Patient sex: M
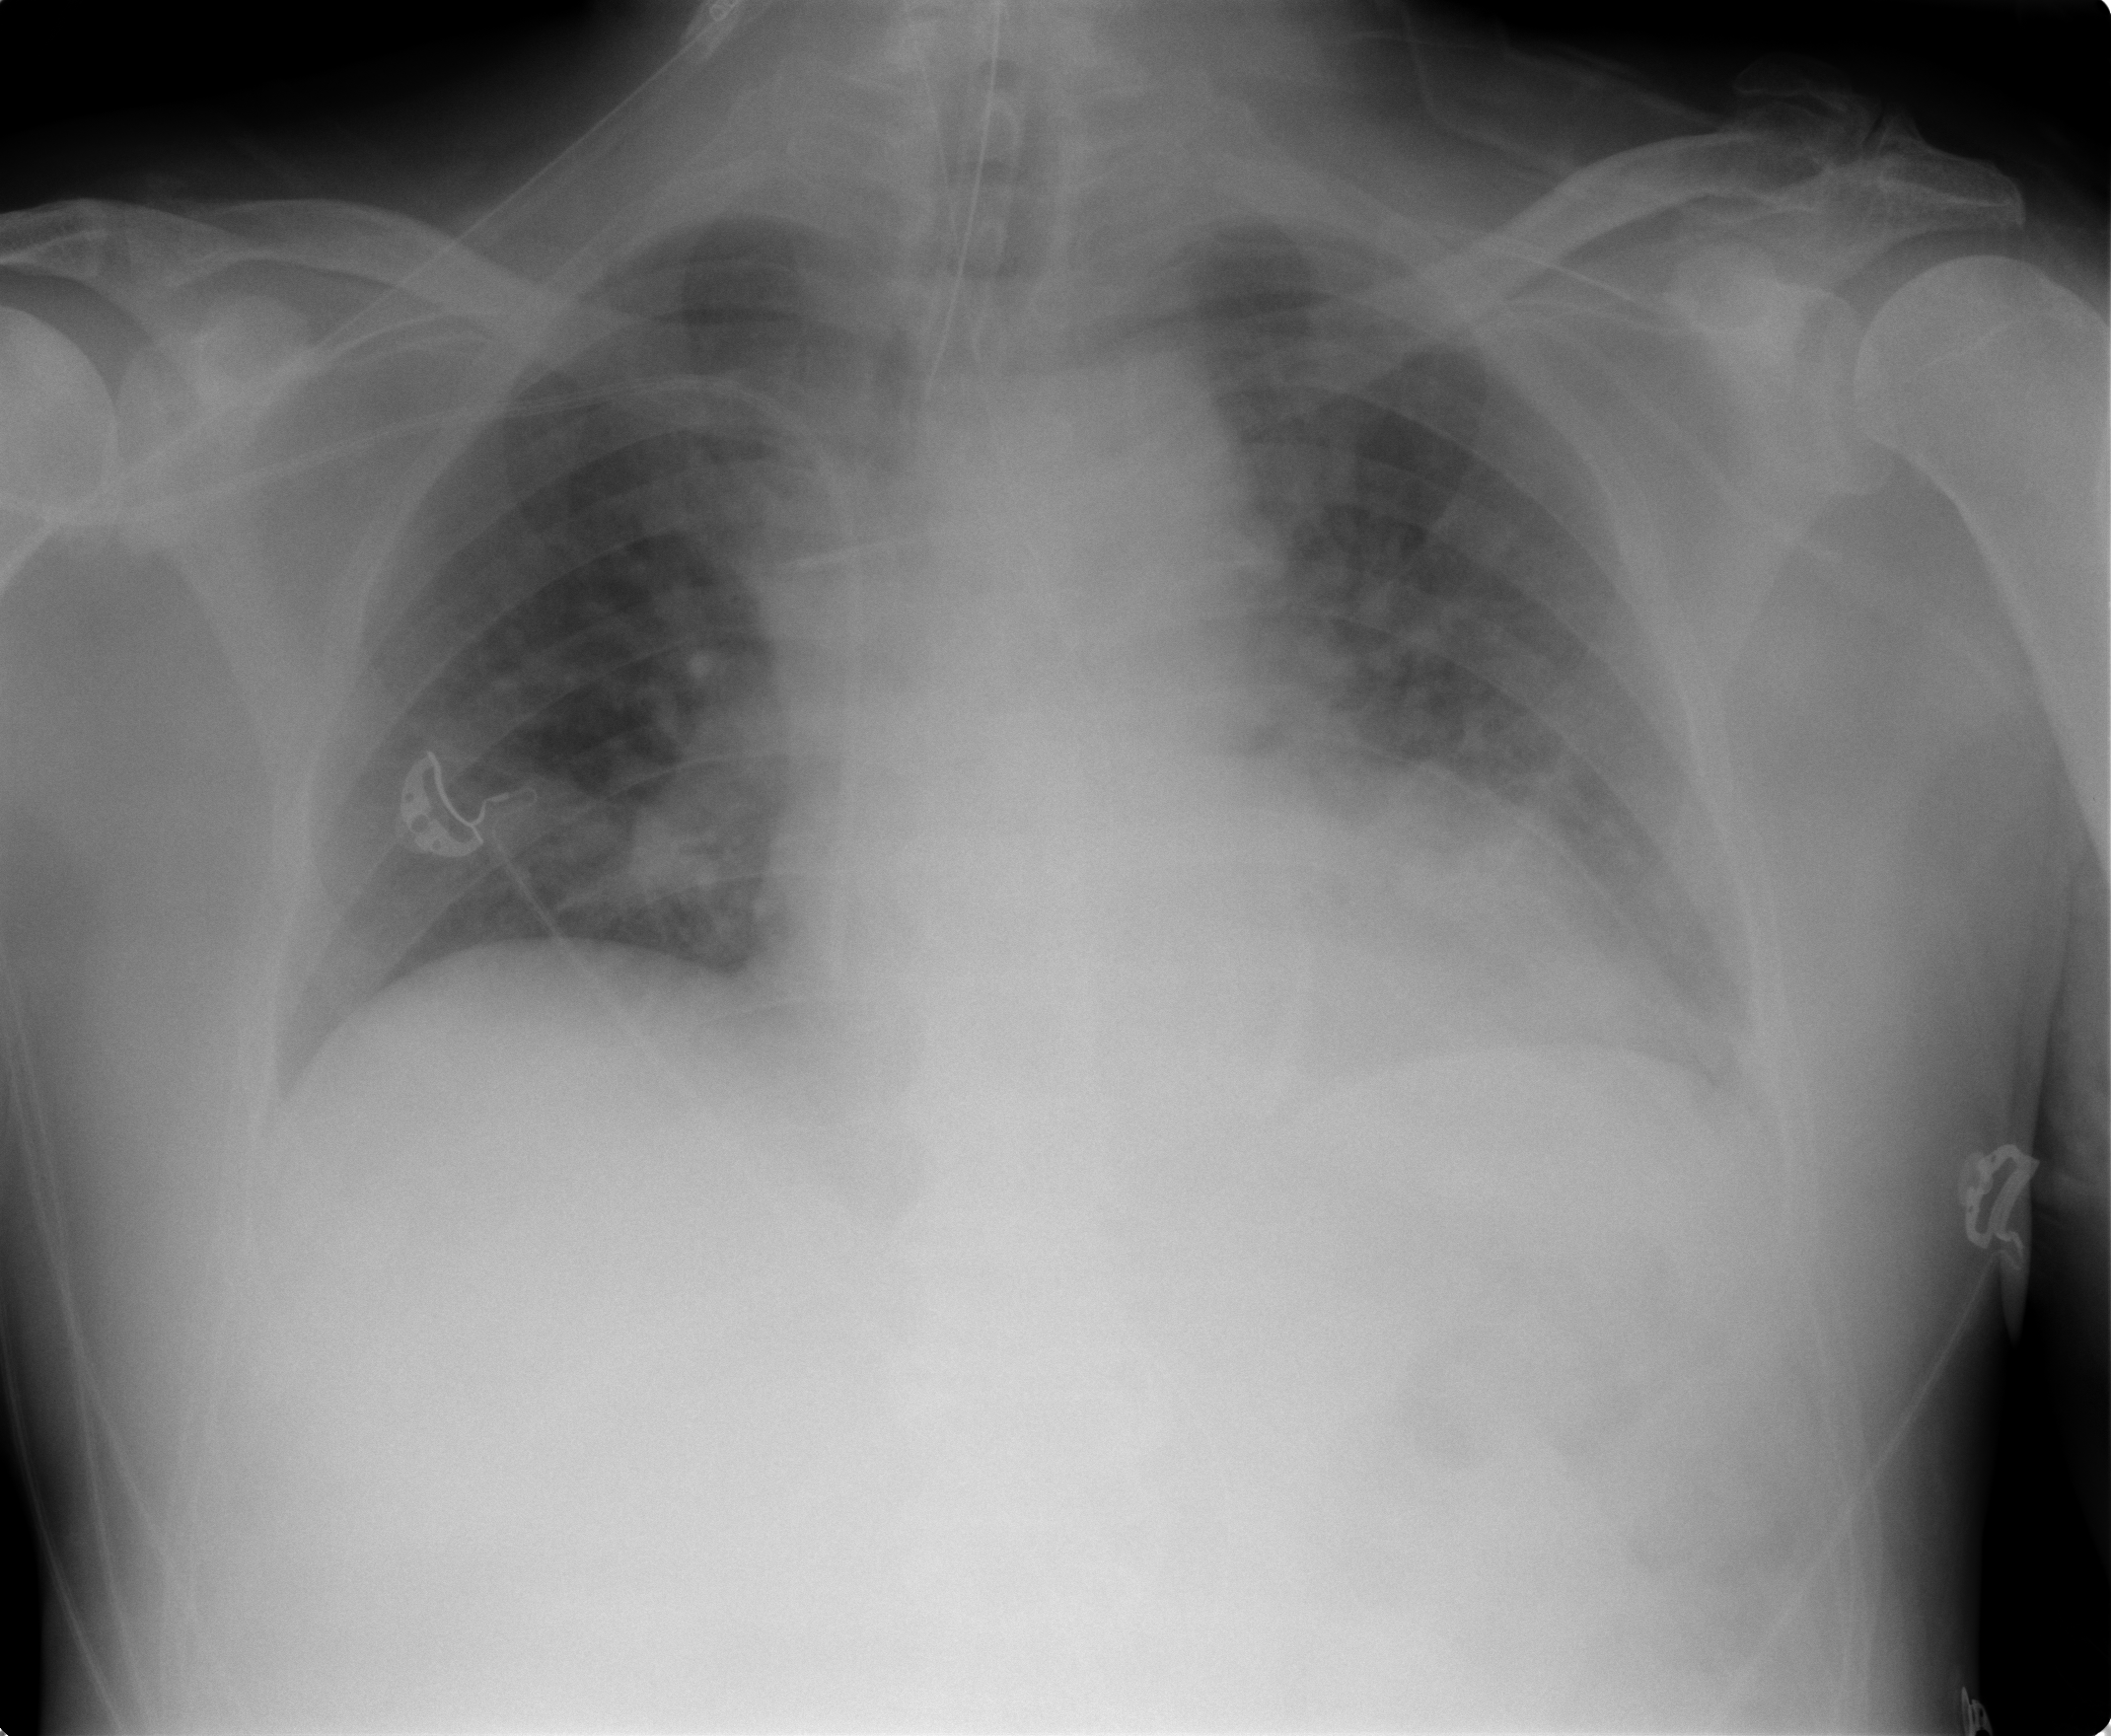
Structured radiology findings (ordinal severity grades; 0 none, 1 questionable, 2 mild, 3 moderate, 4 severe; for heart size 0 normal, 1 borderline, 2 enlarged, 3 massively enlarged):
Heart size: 0
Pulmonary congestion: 1
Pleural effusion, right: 0
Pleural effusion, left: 1
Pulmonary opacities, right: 0
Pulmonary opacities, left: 0
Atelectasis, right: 0
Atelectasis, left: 1